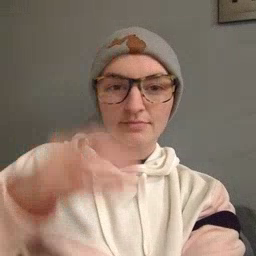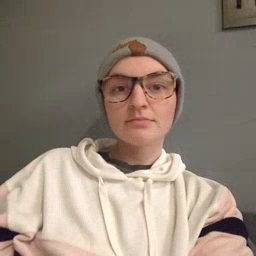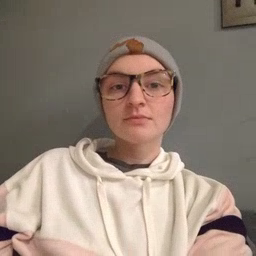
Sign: cloud